Question: I'm surprised to be having this problem, but there must be some funniness about SVG + CSS I'm not quite getting.
, this doesn't work:
HTML
'''
<div class="svg-container>
<svg class="mybox">...</svg>
</div>
'''
CSS from stylesheet
'''
.mybox { max-height: 150px; }
'''

I have some SVG "widgets", some which are 2:1 width:height ratio, others which are 1:1 width:height, and need the flexibility for anything between and beyond.
The "widgets" will be shown in a gallery, each item having a width of 318px and a height of 150px.
However, the gallery is not the only (or even primary) display of these "widgets", they will be used elsewhere, and need to scale, so adding an inline SVG style block of max-height: 150px is not an option. Each SVG is sitting in a container, 'svg-container'.
Repeat: Inline SVG styles are not an option. SVG itself probably has to be inline, as we're passing data to the SVG, so linking to the SVG as an image, etc, not an option.
Here is a <URL>
Note: the arrow inside resizes to the max-height of 150px, however, the SVG loses its aspect ratio, as you can see from the border.
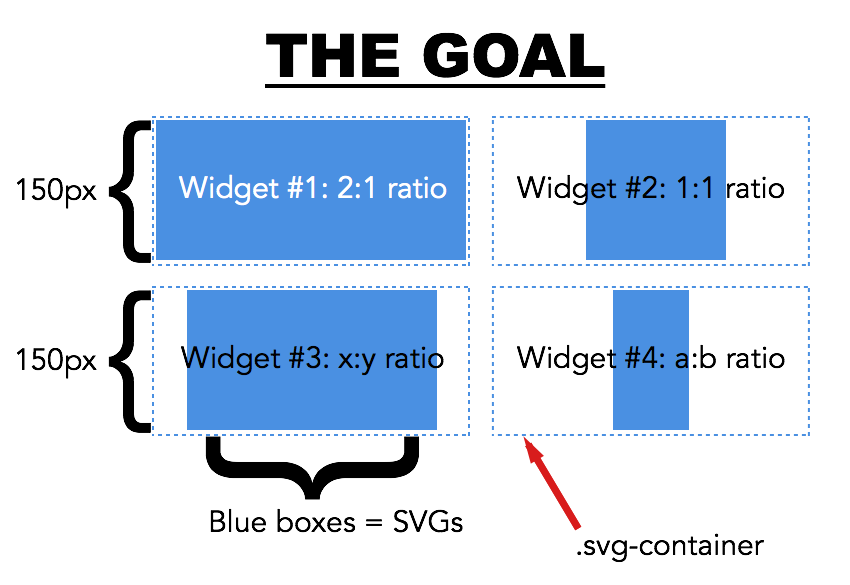
Answer: The trick was to set an 'height' on the '.svg-container'. This implies that the 'height' of the SVG element is '25vw' (viewport width unit) but not more than '150px' at max. Since the height of the element is now known, the width is set based on the 'viewBox' specified on the SVG. The actual value ('25vw' in this case) is just a random value and can be modified as necessary.
The 'text-align: center' on the container (as you would have guessed) is to center the SVG element horizontally within the container.
'''
.svg-container {
text-align: center;
height: 25vw;
/* This is the key. I have used vw units for responsiveness */
margin-bottom: 10px;
border: 1px solid;
}
.mybox {
max-height: 150px;
height: 100%;
}
'''
'''
<div class="svg-container">
<svg class="mybox" style="border: solid" x="0" y="0" viewBox="0, 0, 500, 500">
<polygon fill="orange" points="256,512 512,256 352,256 352,0.001 160,0 160,256 0,256 "></polygon>
<text text-anchor="middle" x="250" y="250" style="font-size: 100px;" stroke="black" fill="black">000</text>
</svg>
</div>
<div class="svg-container">
<svg class="mybox" style="border: solid" x="0" y="0" viewBox="0, 0, 250, 500">
<polygon fill="orange" points="128,512 256,256 176,256 176,0.001 80,0 80,256 0,256 "></polygon>
<text text-anchor="middle" x="125" y="250" style="font-size: 50px;" stroke="black" fill="black">000</text>
</svg>
</div>
'''